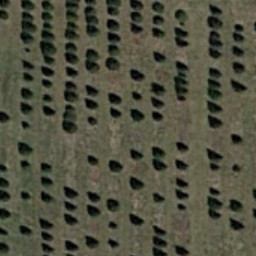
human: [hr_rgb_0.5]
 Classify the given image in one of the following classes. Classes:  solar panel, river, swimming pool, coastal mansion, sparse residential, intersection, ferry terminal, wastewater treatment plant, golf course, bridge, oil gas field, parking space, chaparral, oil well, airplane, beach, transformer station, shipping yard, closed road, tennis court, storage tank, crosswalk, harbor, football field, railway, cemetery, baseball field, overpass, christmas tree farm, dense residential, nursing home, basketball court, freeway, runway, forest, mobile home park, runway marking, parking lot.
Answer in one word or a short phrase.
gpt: christmas tree farm